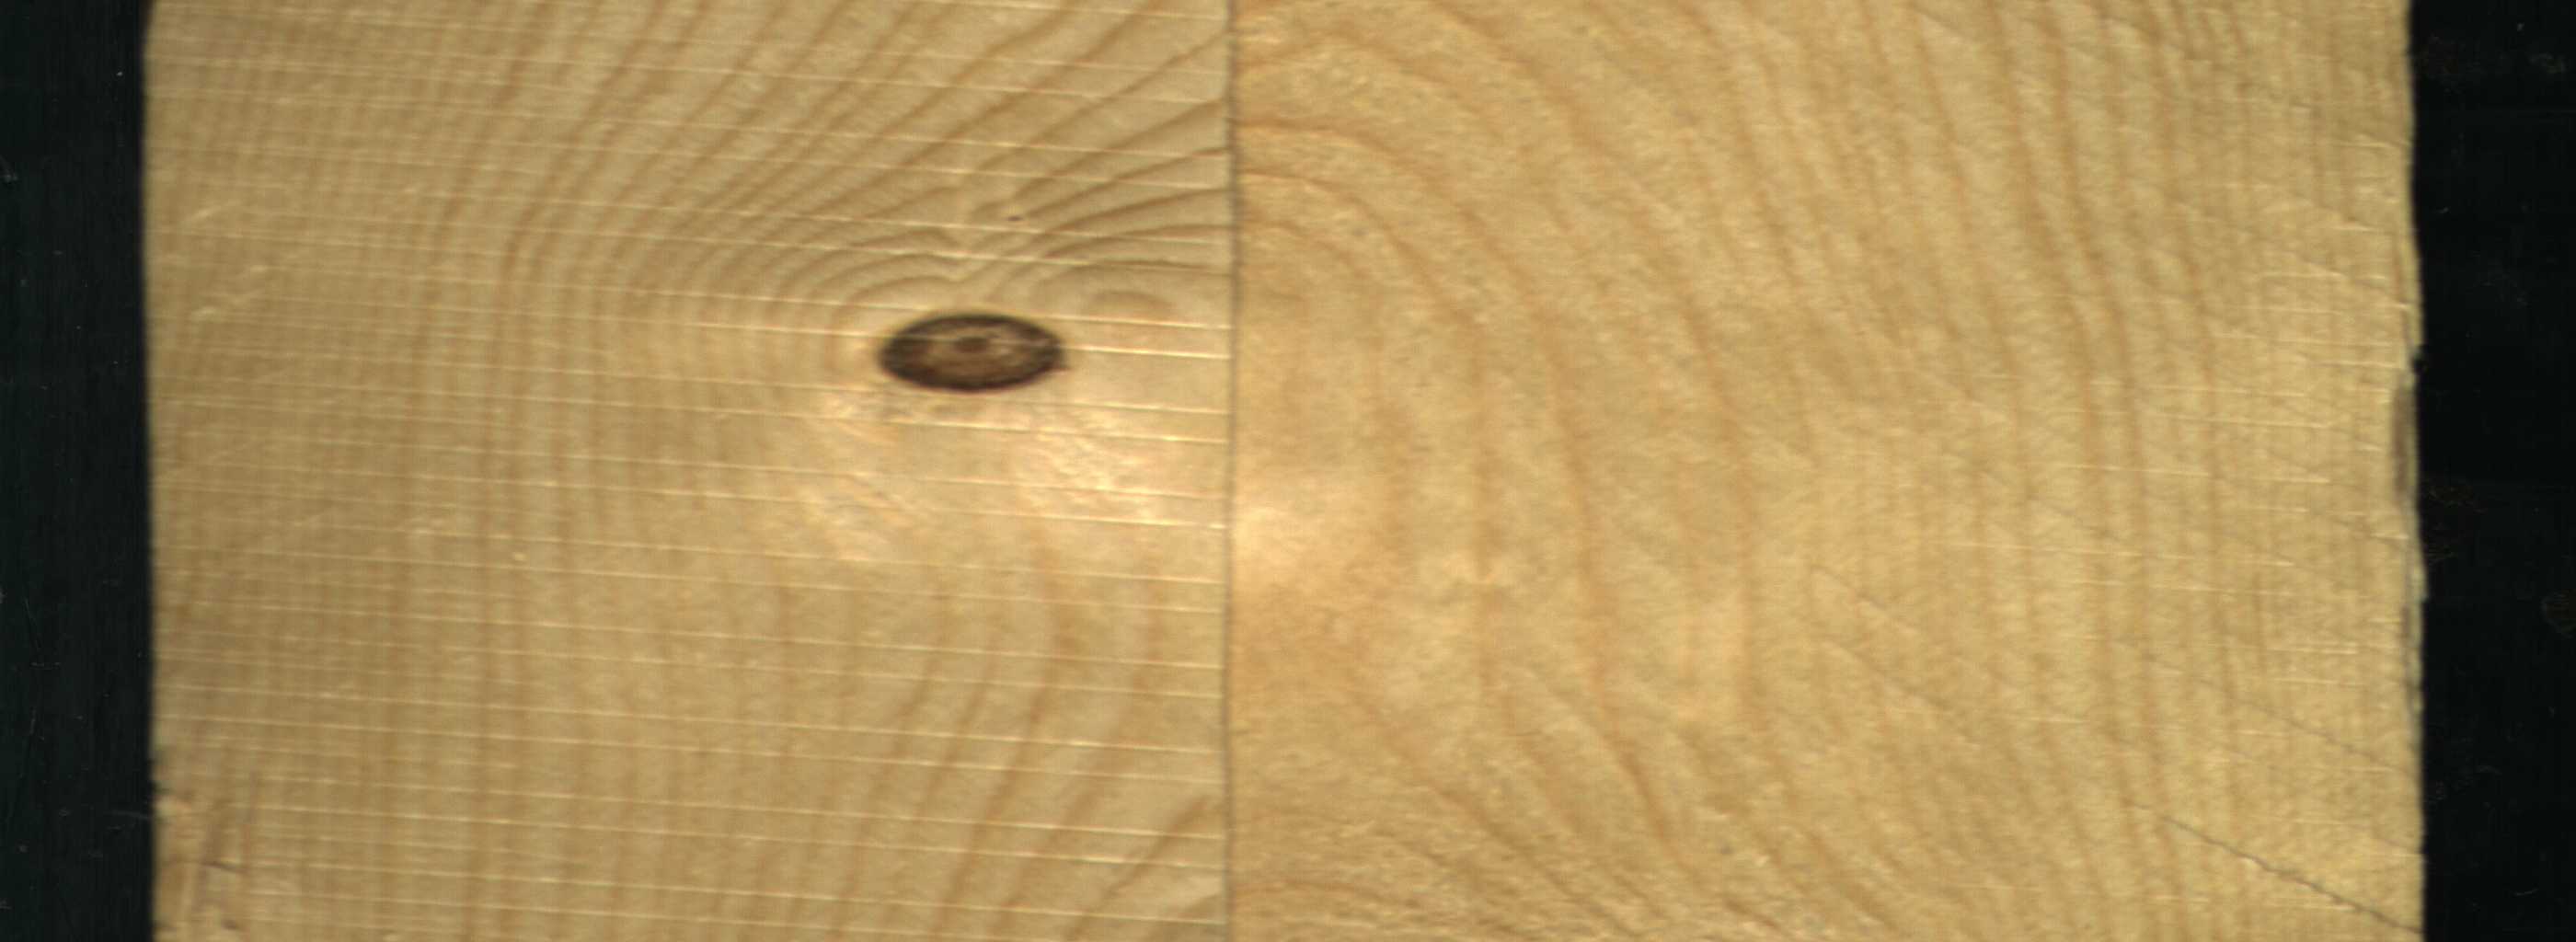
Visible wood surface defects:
Dead_Knot